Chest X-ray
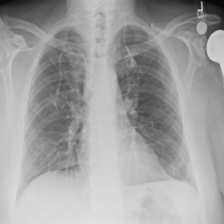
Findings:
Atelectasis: negative
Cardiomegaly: negative
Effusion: negative
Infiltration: negative
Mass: negative
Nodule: negative
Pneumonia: negative
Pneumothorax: negative
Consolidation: negative
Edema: negative
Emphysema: negative
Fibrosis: negative
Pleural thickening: negative
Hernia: negative